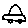
Label: car